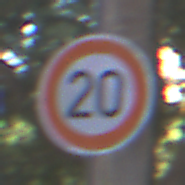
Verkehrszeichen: Geschwindigkeit20
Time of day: MorningAfternoon
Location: Outdoor (Suburban)
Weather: PartlyCloudy
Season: NotSpecified
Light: Natural